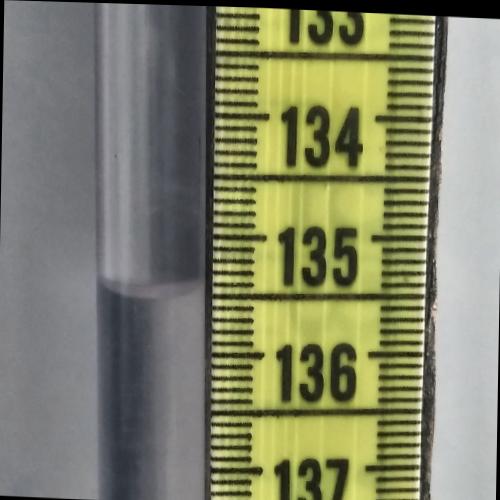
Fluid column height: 135.5 cm